The plot is a signal-to-image rendering of a rotating shaft's vibration measurement. Classify the rotor condition as one of: normal, misalignment, unbalance, looseness.
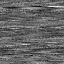
Answer: unbalance